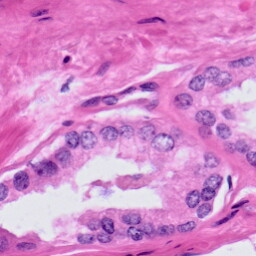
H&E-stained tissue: Prostate